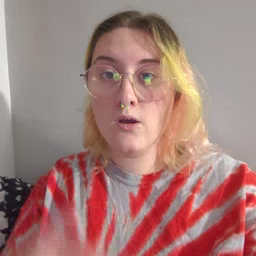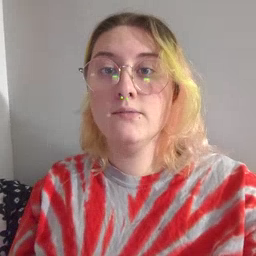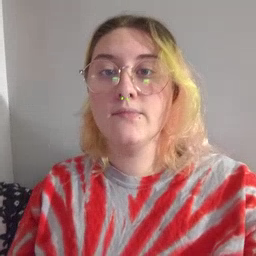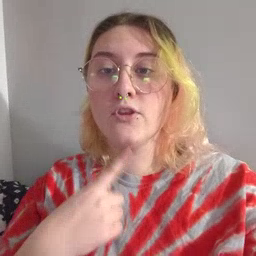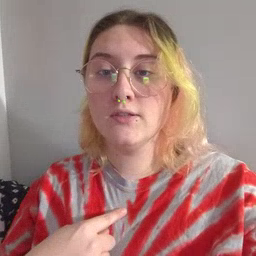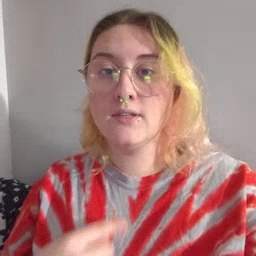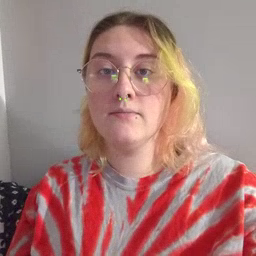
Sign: thirsty